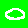
Digit: 0